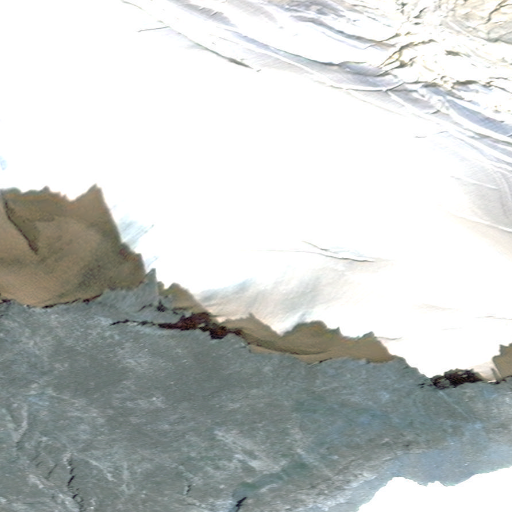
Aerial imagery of mountain in Alaska named Mount Villard containing only unknown